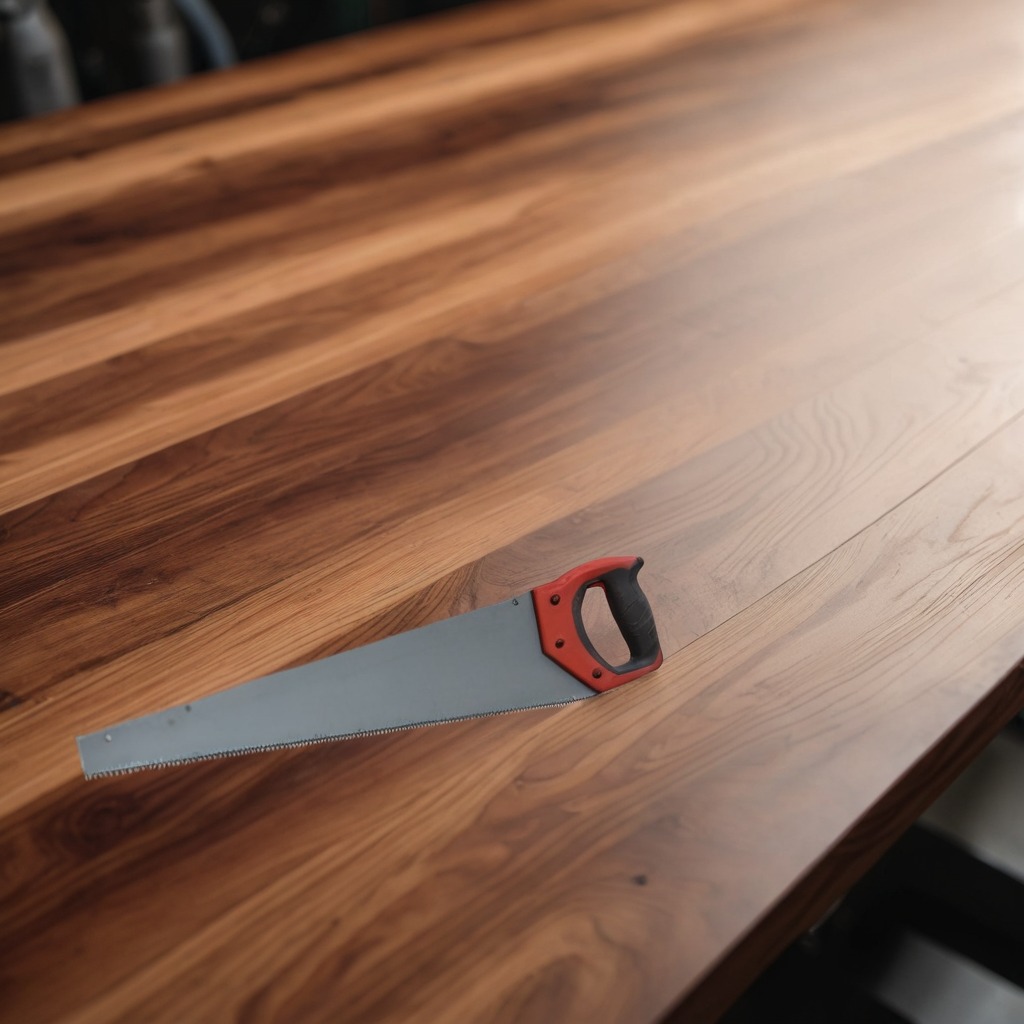
A metal saw is lying on a wooden table in a carpentry studio.